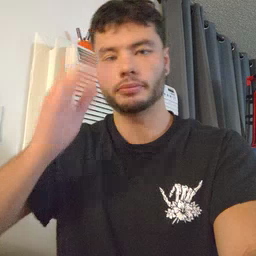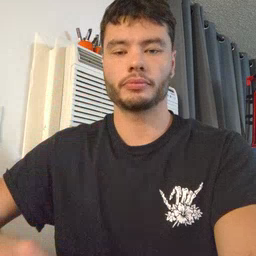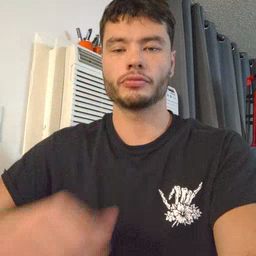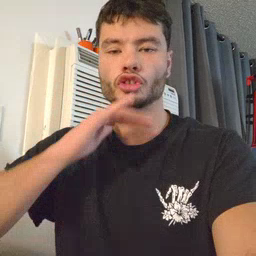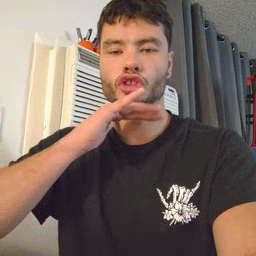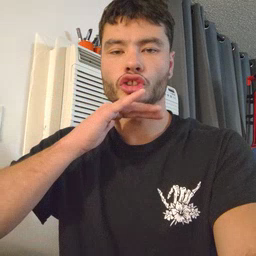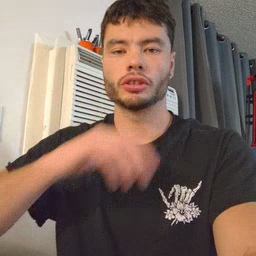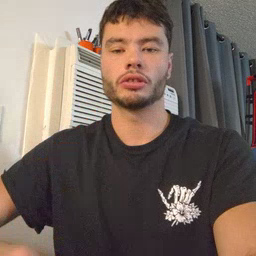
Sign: dirty